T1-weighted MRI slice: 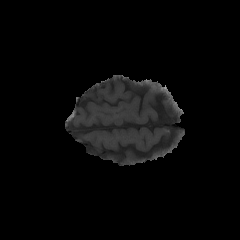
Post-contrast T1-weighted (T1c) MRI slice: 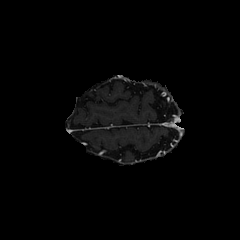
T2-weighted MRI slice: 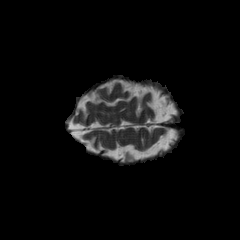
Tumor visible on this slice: no